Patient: sex F, age 52
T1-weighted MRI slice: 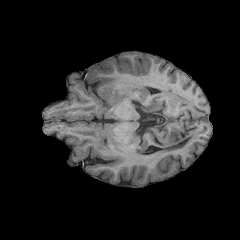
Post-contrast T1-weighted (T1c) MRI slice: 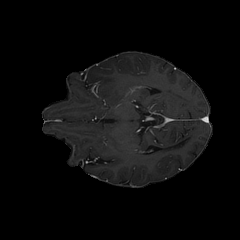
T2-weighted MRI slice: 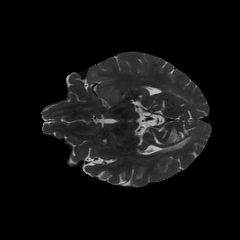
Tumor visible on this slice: yes
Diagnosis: Glioblastoma, IDH-wildtype
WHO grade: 4